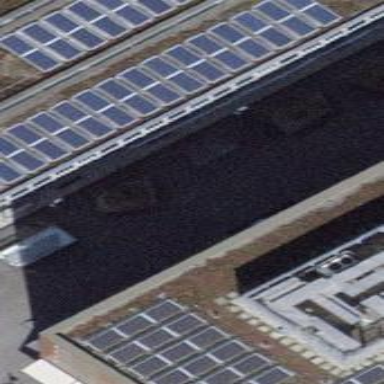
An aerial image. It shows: Solar power generator using photovoltaic method with solar photovoltaic panel types.